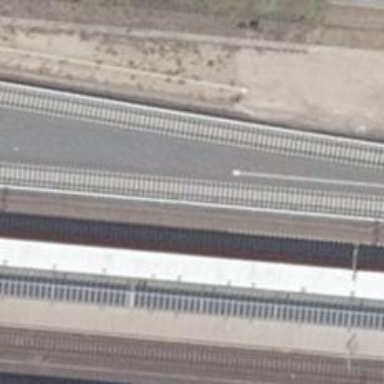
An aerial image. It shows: Railway switch with the turnout side on the left.